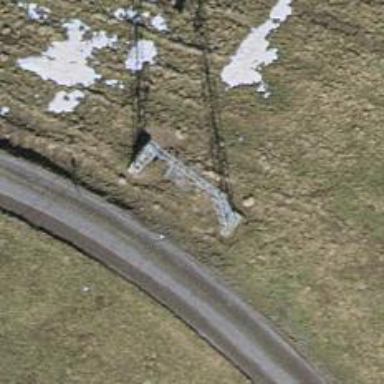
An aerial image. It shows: Pylon used for aerialway.